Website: macys
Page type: customer-info-address
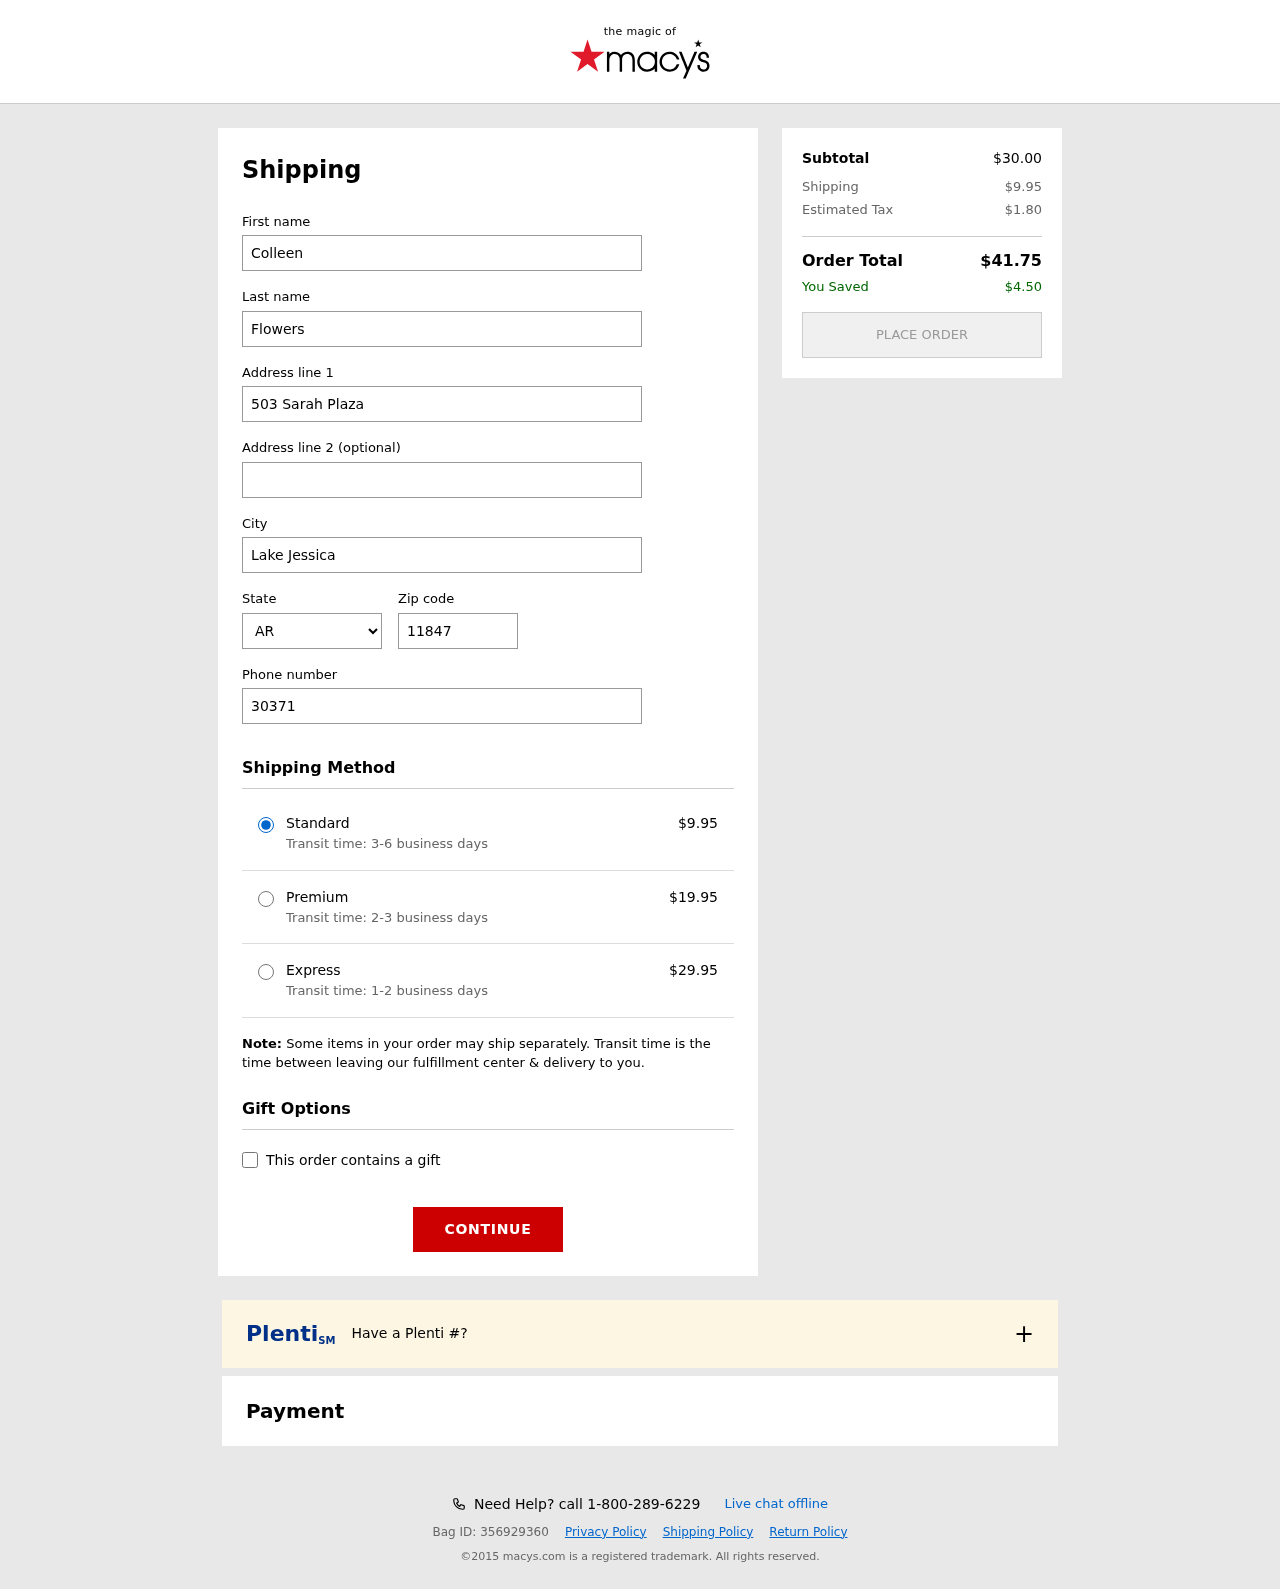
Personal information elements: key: PII_CITY
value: Lake Jessica
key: PII_FIRSTNAME
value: Colleen
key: PII_LASTNAME
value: Flowers
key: PII_PHONE
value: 3037196472
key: PII_POSTCODE
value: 11847
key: PII_STATE_ABBR
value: AR
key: PII_STREET
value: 503 Sarah Plaza
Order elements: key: ORDER_SHIPPING_COST
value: $9.95
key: ORDER_SHIPPING_COST_PREMIUM
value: $19.95
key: ORDER_SHIPPING_COST_EXPRESS
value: $29.95
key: ORDER_SUBTOTAL
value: $30.00
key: ORDER_TAX
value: $1.80
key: ORDER_TOTAL
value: $41.75
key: ORDER_SAVINGS
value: $4.50